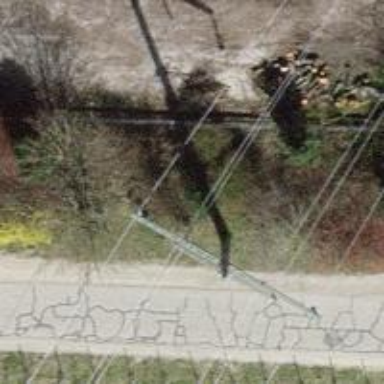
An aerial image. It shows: Concrete power pole.